Question: I don't know why the TableView hides the end of a long string automatically for me. Is there a way that I can avoid that? Here are screenshot and code:

'''
var data = [];
var row = Ti.UI.createTableViewRow();
var label = Ti.UI.createLabel({ text: 'ALongLongLongLongLongLongLongLongLongStringFromDatabaseOrSomewhere~', });
row.add(label);
data[0] = row;
var table = Titanium.UI.createTableView({
data: data,
style: Titanium.UI.iPhone.TableViewStyle.GROUPED,
});
Ti.UI.currentWindow.add(table);
'''
Thanks a lot.
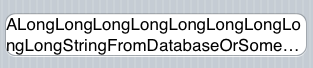
Answer: '''
var toImg = row.toImage(),
rowHeight = toImg.height;
row.height = rowHeight;
toImg = null;
'''